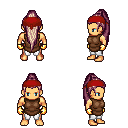
a pixel art fantasy rpg character, male body template, human, tanned skin, brown tunic, white pants, white blonde extra-long topknot hairstyle, red bandana, gold gloves, four views (front, back, left, right), 2x2 character sprite sheet, small pixel art, hard edges, no anti-aliasing